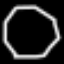
Label: octagon